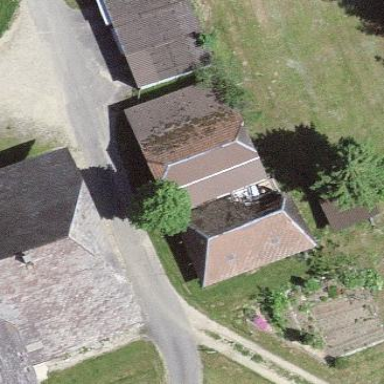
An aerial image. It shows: Barn.